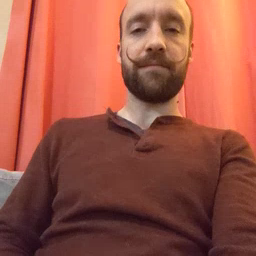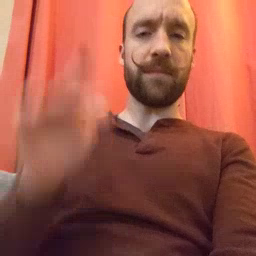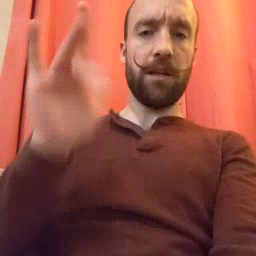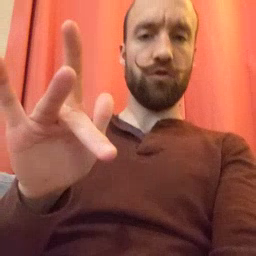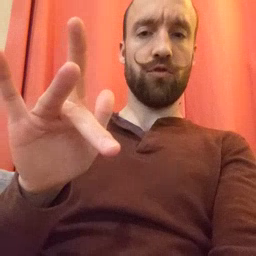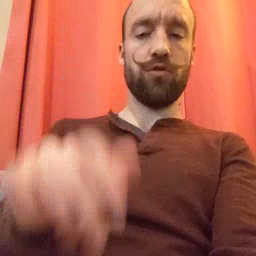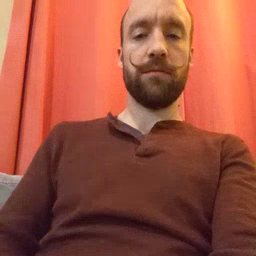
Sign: touch